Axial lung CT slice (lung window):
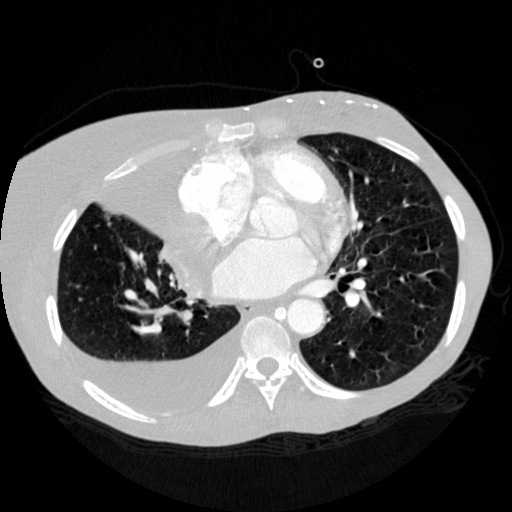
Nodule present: no